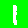
Digit: 1